Question: I want to display the value(s) of the column which is in my table. I have a 'Gridview' in which I have placed a 'checkbox column'. On selecting the check box and clicking on the to show the value(s) I have placed a 'javascript' in which I have used a loop that will collect the information of the selected check box. But on click on the button I am able to see only the 'checkbox ID'. Below is what I have done
'''
$sql = "SELECT DISTINCT ms.'meter_msn' AS 'Meter Serial Number', u.'name' AS 'Issued To',ps.'name' AS 'Store' FROM 'meters' ms
INNER JOIN 'ogp_header' ogph ON ms.'issued_user' = ogph.'issuer'
INNER JOIN 'project_store' ps ON ogph.'store_id' = ps.'id'
INNER JOIN 'user' u ON 'ogph'.'issuer' = u.'id'
$where AND ms.'meter_status' = 'Installation Ready' AND ogph.'status' IN ('Prepared', 'Canceled')
ORDER BY ms.'id' DESC "
$dataProvider = new SqlDataProvider([
'sql' => $sql, // $sql is the resulted query
'totalCount' => $count,
'pagination' => [
'pageSize' => 30,
],
]);
return $this->render('viewcreated', [
'dataProvider' => $dataProvider,
'model' => $this->findModel($id),
'id'=> $model->id
/*'searchModel' => $searchModel*/
]);
'''
'''
<?= GridView::widget([
'dataProvider' => $dataProvider,
/*'filterModel' => $searchModel,*/
'id'=>'grid',
'columns' => [
['class' => 'yii\grid\CheckboxColumn'],
'Meter Serial Number',
'Issued To',
'Store',
],
<button type="button" class="btn btn-success" id="myid">View Selected Rows</button>
'''
In my 'javascript' i have done
'''
$(document).ready(function () {
$('#myid').click(function() {
var strValue = "";
$('input[name="selection[]"]:checked').each(function() {
if(strValue!="")
{
strValue = strValue + " , " + this.value;
}
else
strValue = this.value;
});
alert(strValue);
}) });
'''
Now when i click on the button I only see the 'ID', but I want to display the value(s) of 'Meter Serial Number'.

I have searched for it but unable to find a solution
Any help would be highly appreciated.
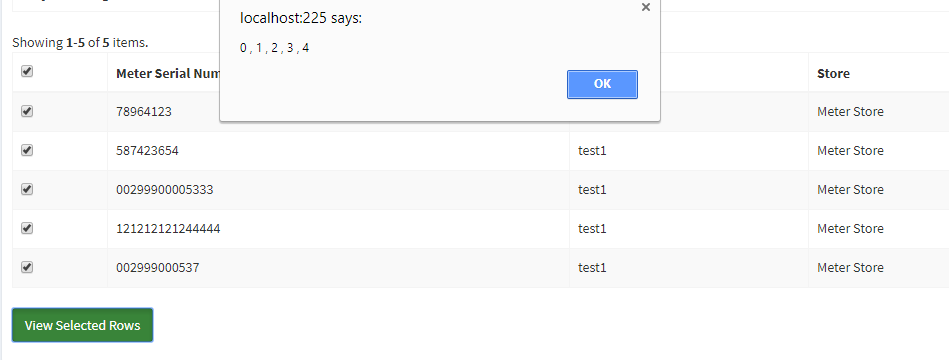
Answer: If you can give html code of this elements this would be better for give you working code.
you can get this value by targeting some identity of this element which may be related to Id( which is unique to each element). And you have to change -> this.value <- by some other code.
'''
if(strValue!="")
{
strValue = strValue + " , " + this.value;
}
else
strValue = this.value;
'''